Interaction volume radius: 5 \u00c5
Interaction volume height: 15 \u00c5
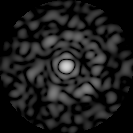
Disorder parameter: 0.7945